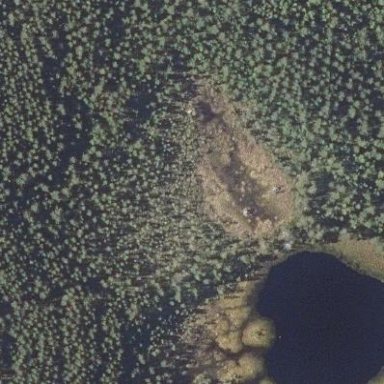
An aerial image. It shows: Bog wetland.